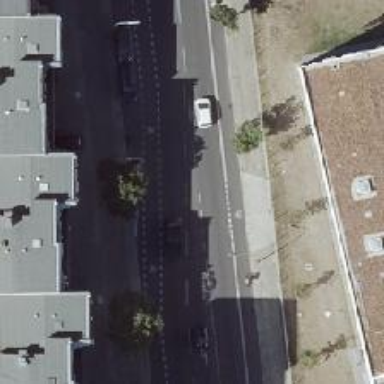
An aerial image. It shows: Tertiary road with asphalt surface. It has separate sidewalk and cycle lane on the left.